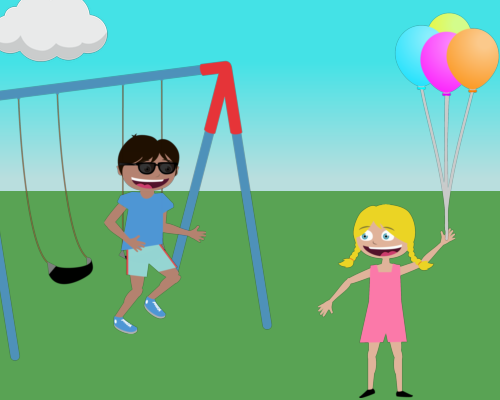
A girl on the left is smiling with balloons, and a boy in the left side is sitting on a red swing. In the left corner, there's a medium cloud.